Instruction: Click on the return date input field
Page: home
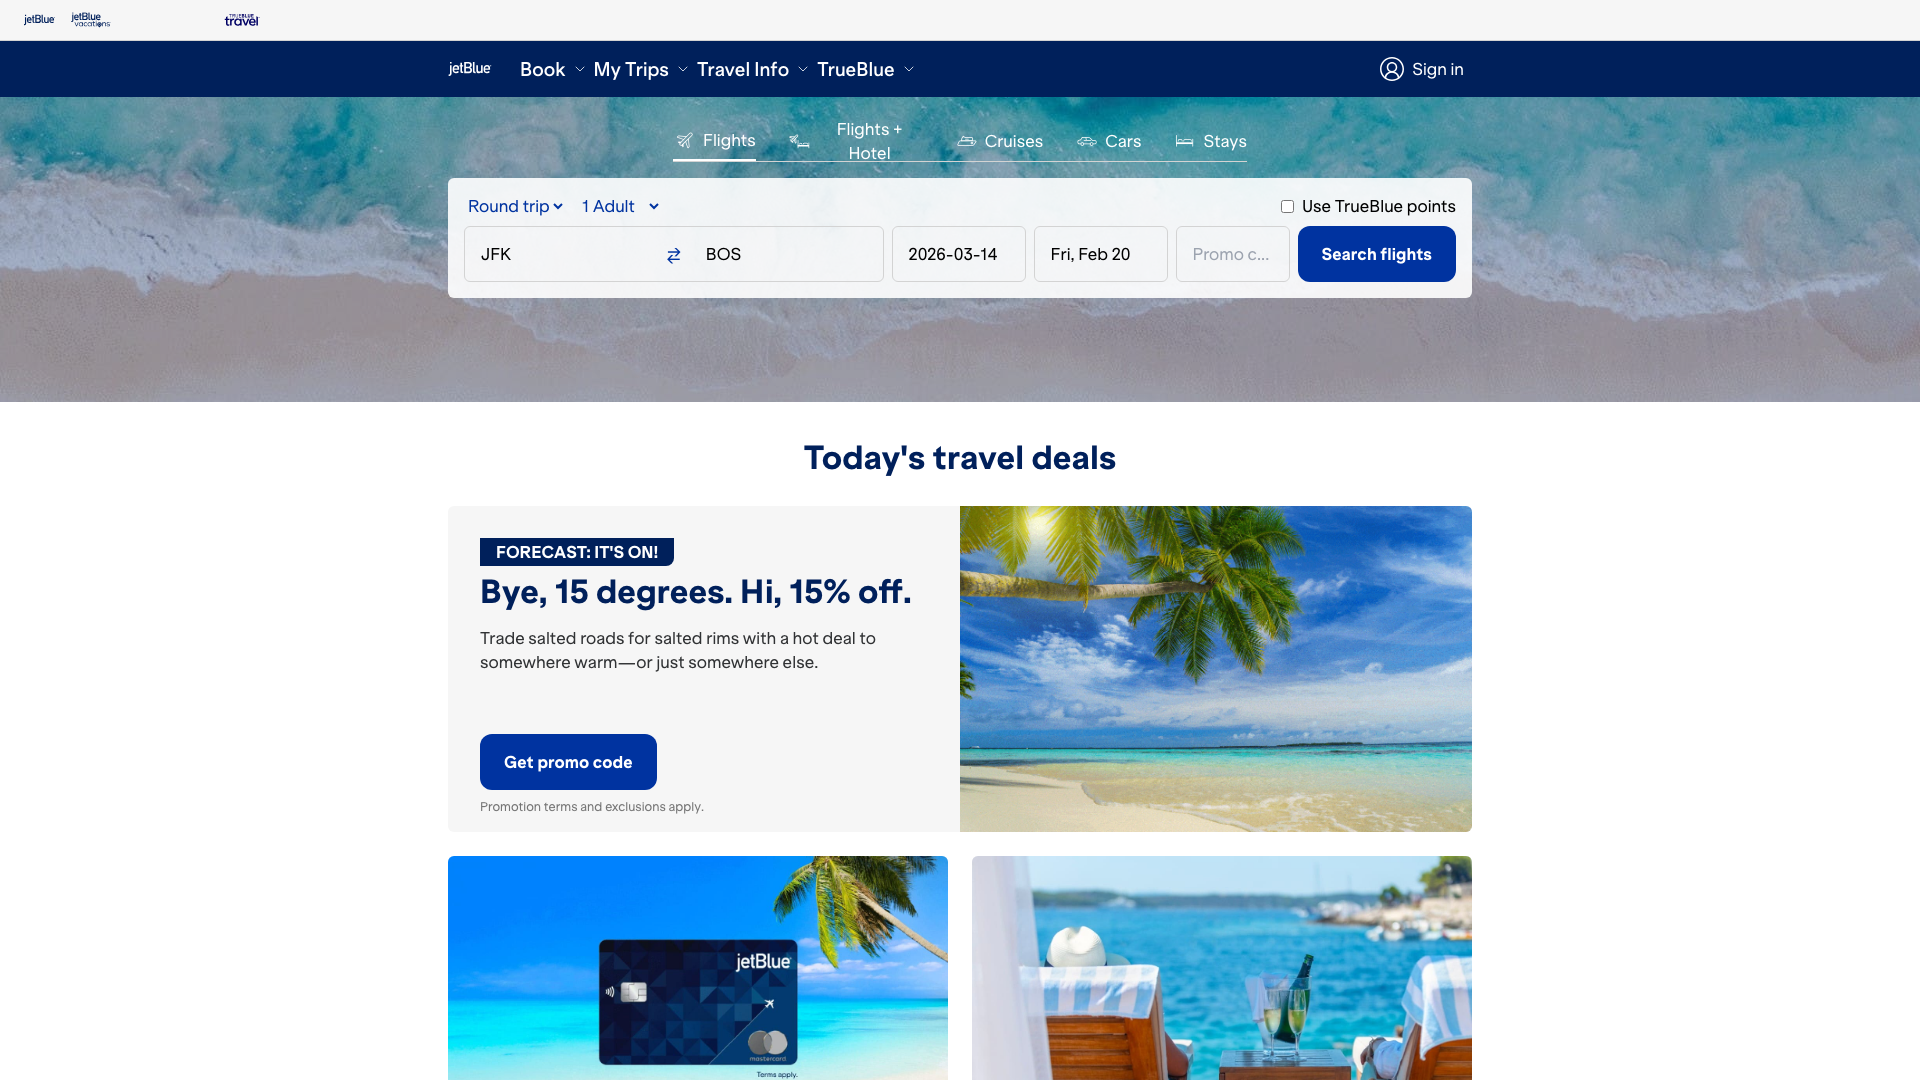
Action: click